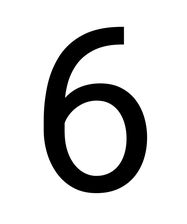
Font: Roboto_Regular